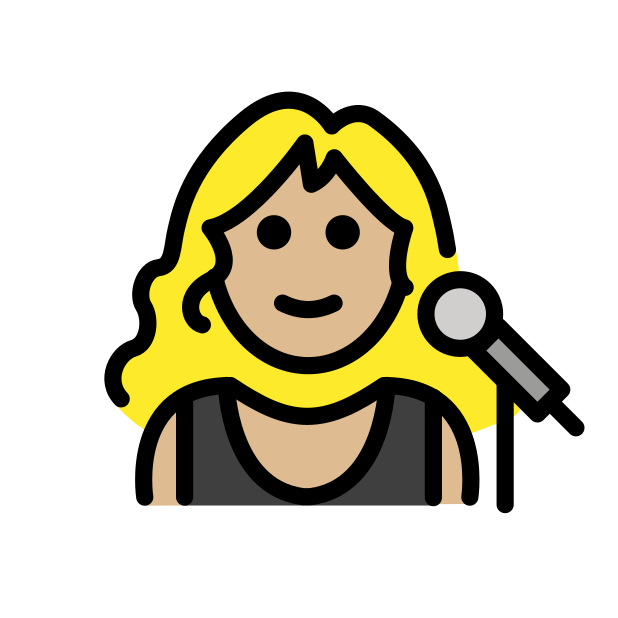
woman singer: medium-light skin tone